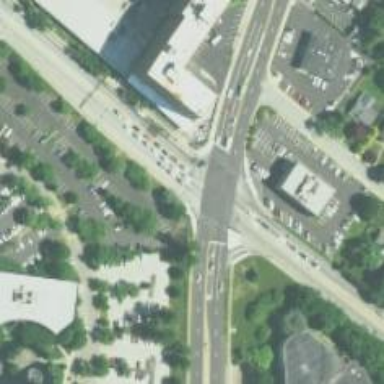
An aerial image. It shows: Crossing road.